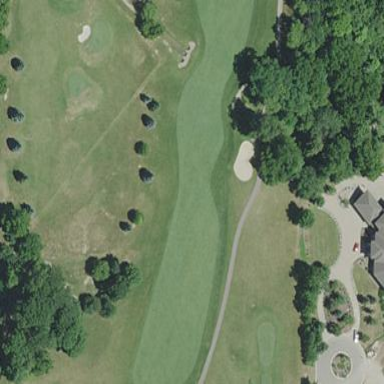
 with lush green grass covering the ground."